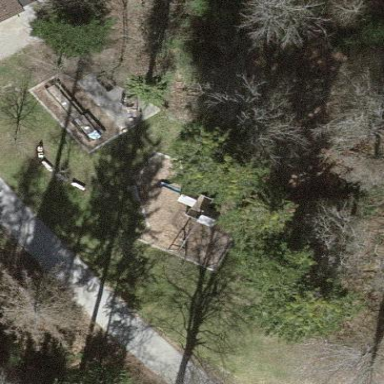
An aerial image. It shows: Playground area for leisure activities on the land.